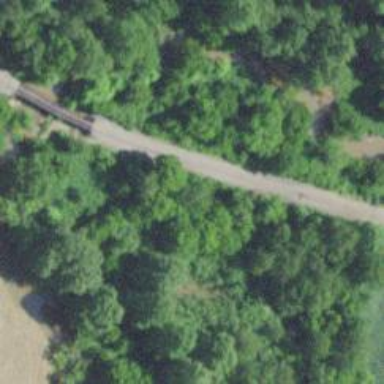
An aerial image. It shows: Railway track.